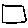
Label: square